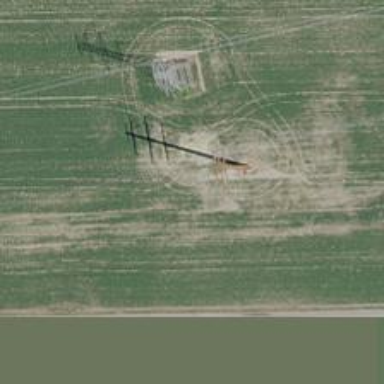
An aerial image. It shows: Power tower.